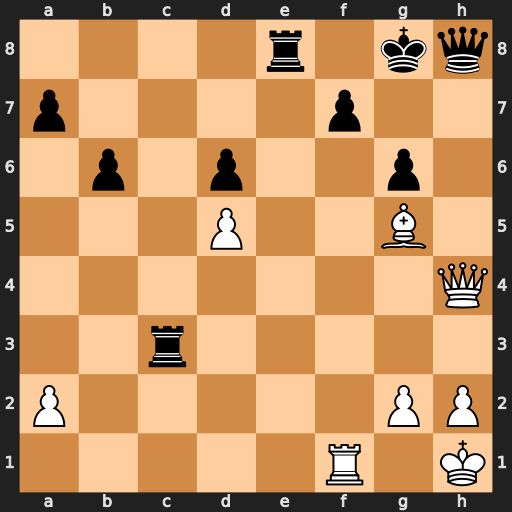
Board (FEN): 4r1kq/p4p2/1p1p2p1/3P2B1/7Q/2r5/P5PP/5R1K
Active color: w
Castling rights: -
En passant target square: -
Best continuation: Qxh8+ Kxh8 Bf6+ Kg8 Bxc3